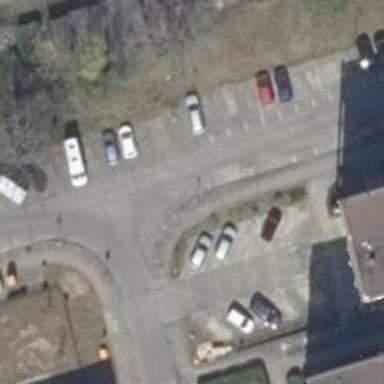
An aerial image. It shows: Parking area.